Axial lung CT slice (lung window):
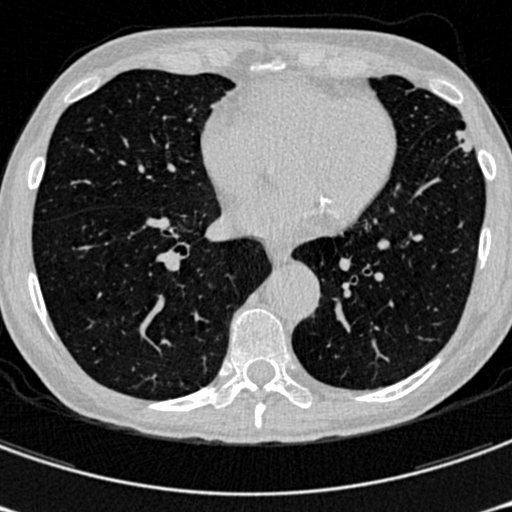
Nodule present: no